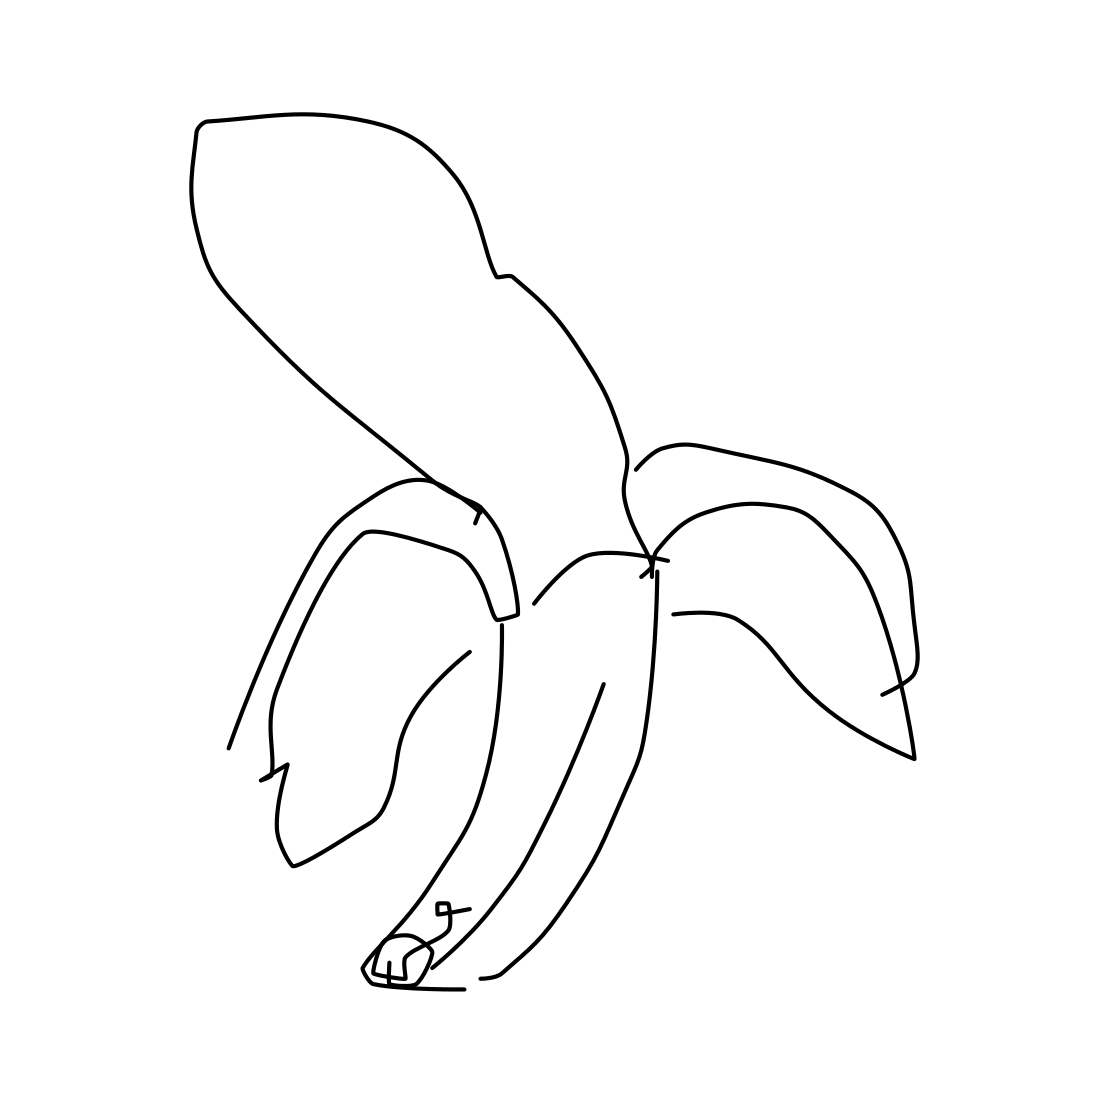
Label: banana